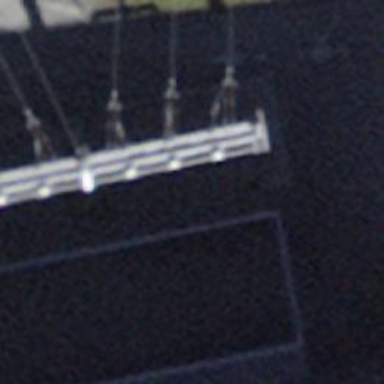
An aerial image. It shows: Three power lines with cables.